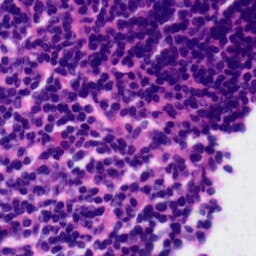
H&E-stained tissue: Tonsil